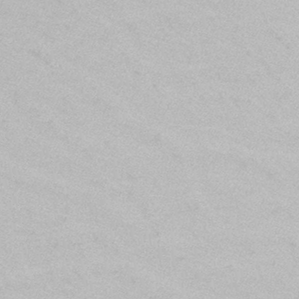
Label: frost